【题型】填空题　【知识点】立体几何　【难度】easy
如图，正方体 \(ABCD-A_1B_1C_1D_1\) 的棱长为 1，则点 \(A_1\) 到平面 \(BC_1D\) 的距离为 \(\boldsymbol{\dfrac{\sqrt{3}}{3}}\)。

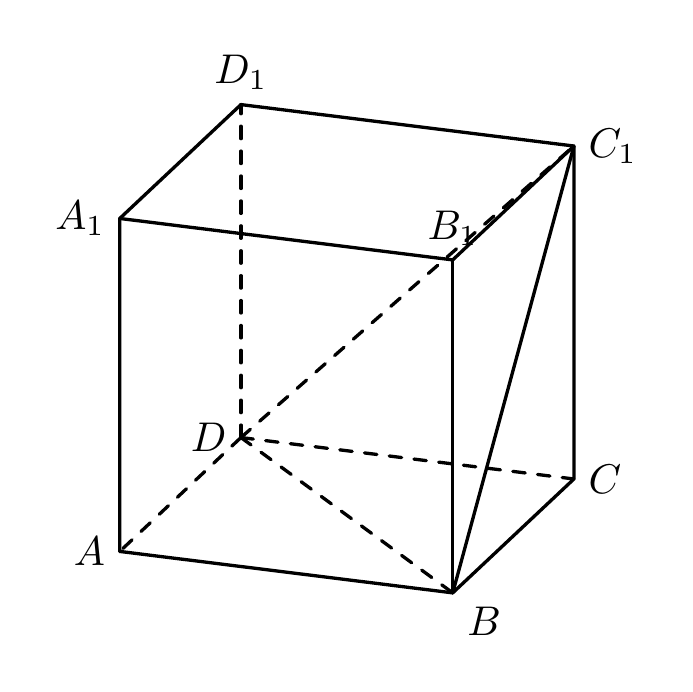
【解答】
【详解】以$D$为原点，建立如图所示的空间直角坐标系，

则$A_1(1,0,1)$，$B(1,1,0)$，$C_1(0,1,1)$，$D(0,0,0)$，

所以$\overrightarrow{DB}=(1,1,0)$，$\overrightarrow{DC_1}=(0,1,1)$，$\overrightarrow{DA_1}=(1,0,1)$。

设平面$BC_1D$的法向量为$\vec{n}=(x,y,z)$，则
\[
\begin{cases}
\vec{n} \cdot \overrightarrow{DB} = x + y = 0, \\
\vec{n} \cdot \overrightarrow{DC_1} = y + z = 0.
\end{cases}
\]

令$y = -1$，则$x = z = 1$，所以$\vec{n}=(1,-1,1)$，

所以点$A_1$到平面$BC_1D$的距离为$\dfrac{|\overrightarrow{DA_1} \cdot \vec{n}|}{|\vec{n}|} = \dfrac{|1+1|}{\sqrt{3}} = \dfrac{2\sqrt{3}}{3}$。

故答案为：$\boldsymbol{\dfrac{2\sqrt{3}}{3}}$。

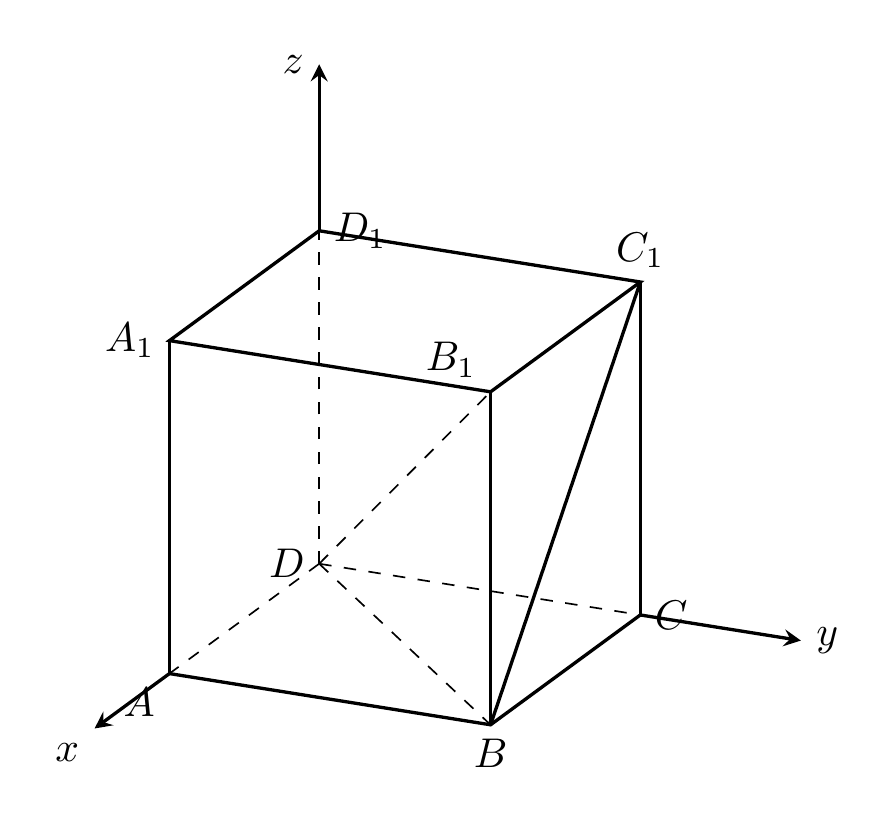